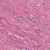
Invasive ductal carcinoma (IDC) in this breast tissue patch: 0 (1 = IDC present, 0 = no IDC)